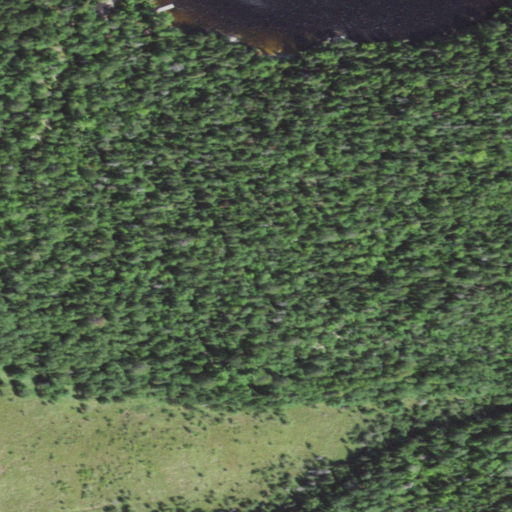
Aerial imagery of island in Minnesota named Big Island containing mixed forest, evergreen forest, herbaceous wetlands, woody wetlands, and open water